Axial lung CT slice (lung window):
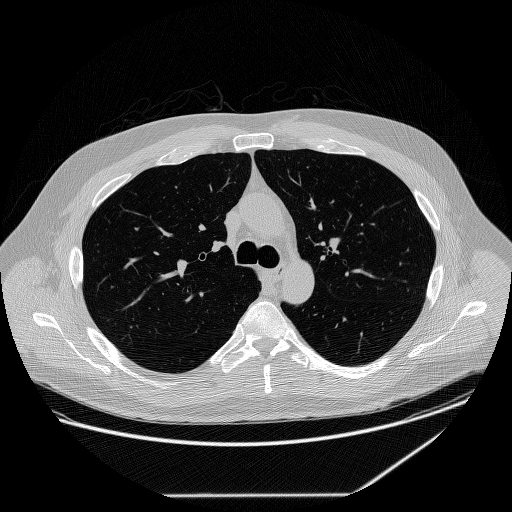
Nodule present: no